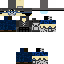
A male skeleton skin with dark skin, wearing brown helmet dressed in a blue armor chest and black pants, featuring a closed mouth.